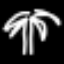
Label: palm tree